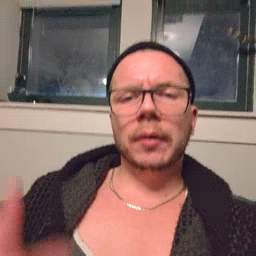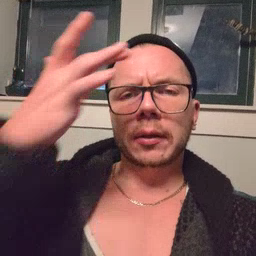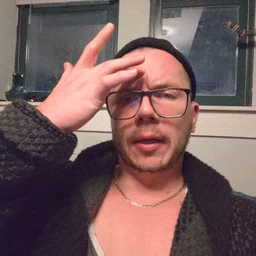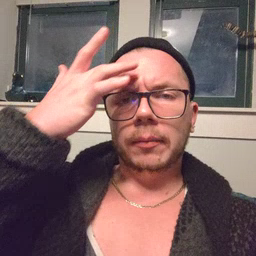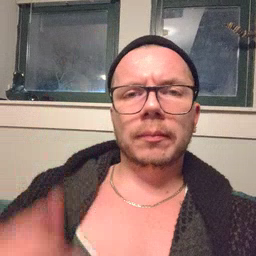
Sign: sick